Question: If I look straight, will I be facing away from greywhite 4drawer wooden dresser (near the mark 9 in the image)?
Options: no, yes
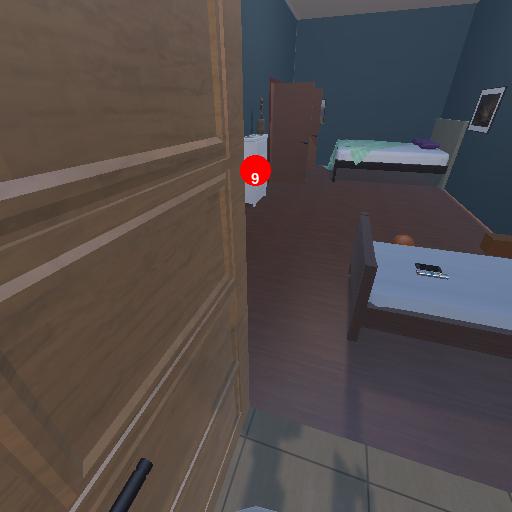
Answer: no